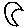
Label: moon